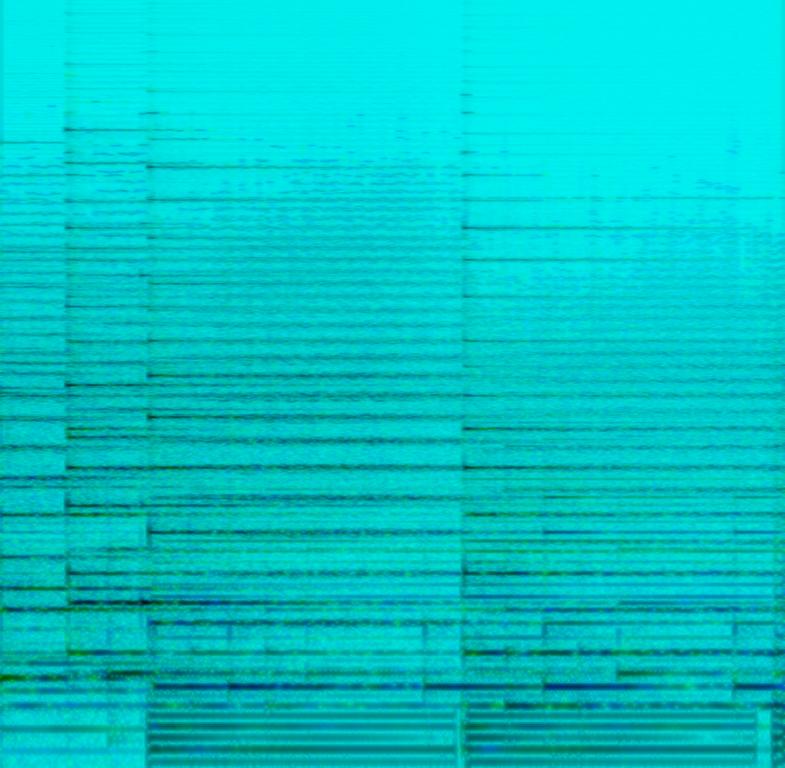
This music is a mellow, dulcet instrumental. The tempo is slow with a beautiful violin harmony, piano accompaniment and steady bassline with synthesiser arrangements. The music is serene, calming,soothing, sentimental,emotional, wistful,poignant,melancholic and euphonious. This song is an exquisite middle eastern instrumental.